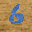
Label: 6